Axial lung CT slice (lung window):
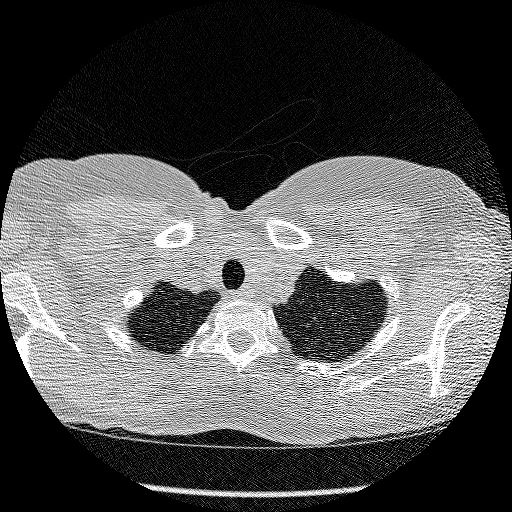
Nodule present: no